Interaction volume radius: 5 \u00c5
Interaction volume height: 10 \u00c5
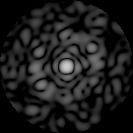
Disorder parameter: 0.8344